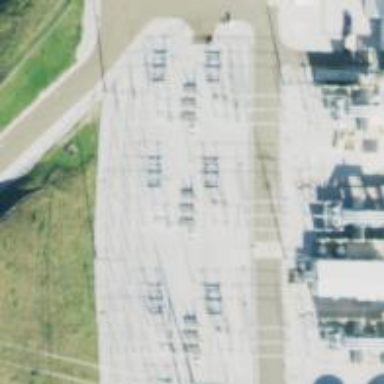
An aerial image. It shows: Switch for power supply.